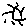
Label: sun